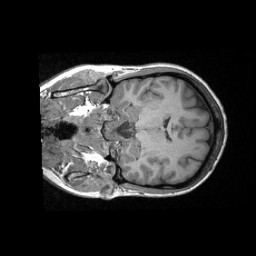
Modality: T1w
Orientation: coronal
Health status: healthy
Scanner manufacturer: siemens
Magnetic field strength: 3 T
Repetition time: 2.3 s
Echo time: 0.00287 s